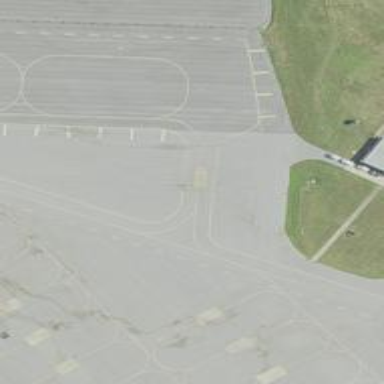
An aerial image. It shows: Image of taxiway at airport.